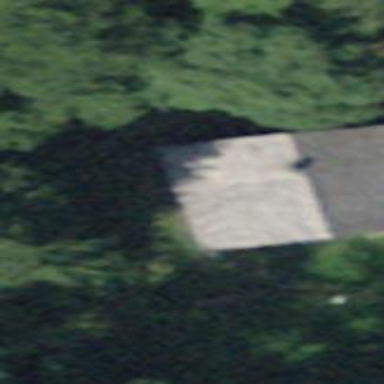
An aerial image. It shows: Cabin.